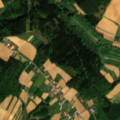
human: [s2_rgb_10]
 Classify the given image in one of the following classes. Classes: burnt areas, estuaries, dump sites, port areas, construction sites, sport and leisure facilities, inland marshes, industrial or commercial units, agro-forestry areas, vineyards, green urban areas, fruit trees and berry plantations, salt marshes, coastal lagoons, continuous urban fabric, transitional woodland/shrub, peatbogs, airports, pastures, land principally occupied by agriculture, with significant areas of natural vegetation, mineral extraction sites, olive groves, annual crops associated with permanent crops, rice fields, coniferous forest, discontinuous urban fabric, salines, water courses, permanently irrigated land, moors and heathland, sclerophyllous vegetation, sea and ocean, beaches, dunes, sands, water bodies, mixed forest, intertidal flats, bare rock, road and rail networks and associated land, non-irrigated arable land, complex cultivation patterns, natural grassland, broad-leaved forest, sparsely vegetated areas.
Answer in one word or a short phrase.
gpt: non-irrigated arable land, complex cultivation patterns, mixed forest